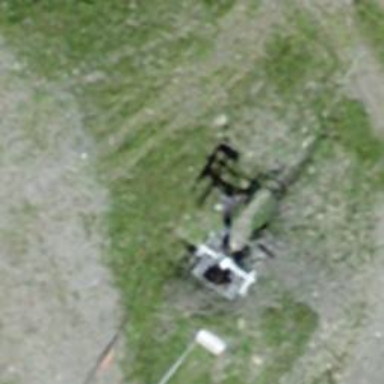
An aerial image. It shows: Chair lift captured from aerial perspective.